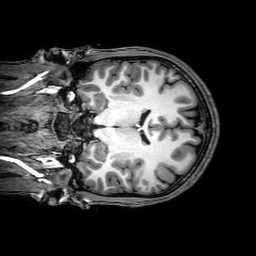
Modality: T1w
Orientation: coronal
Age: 20
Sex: male
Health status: healthy
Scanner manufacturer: philips
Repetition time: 0.008351 s
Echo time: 0.00385 s